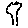
Label: tree